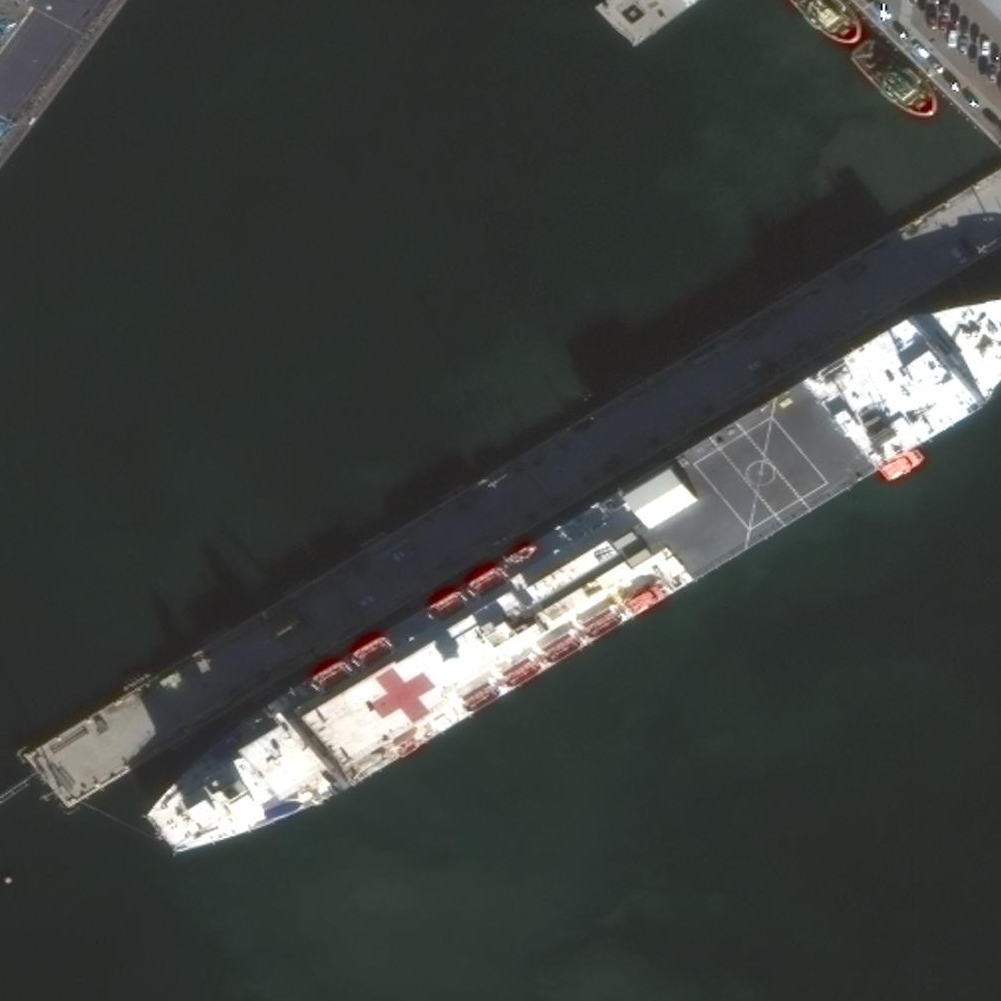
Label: Medical_ship